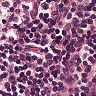
Metastatic tissue present: no